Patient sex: M
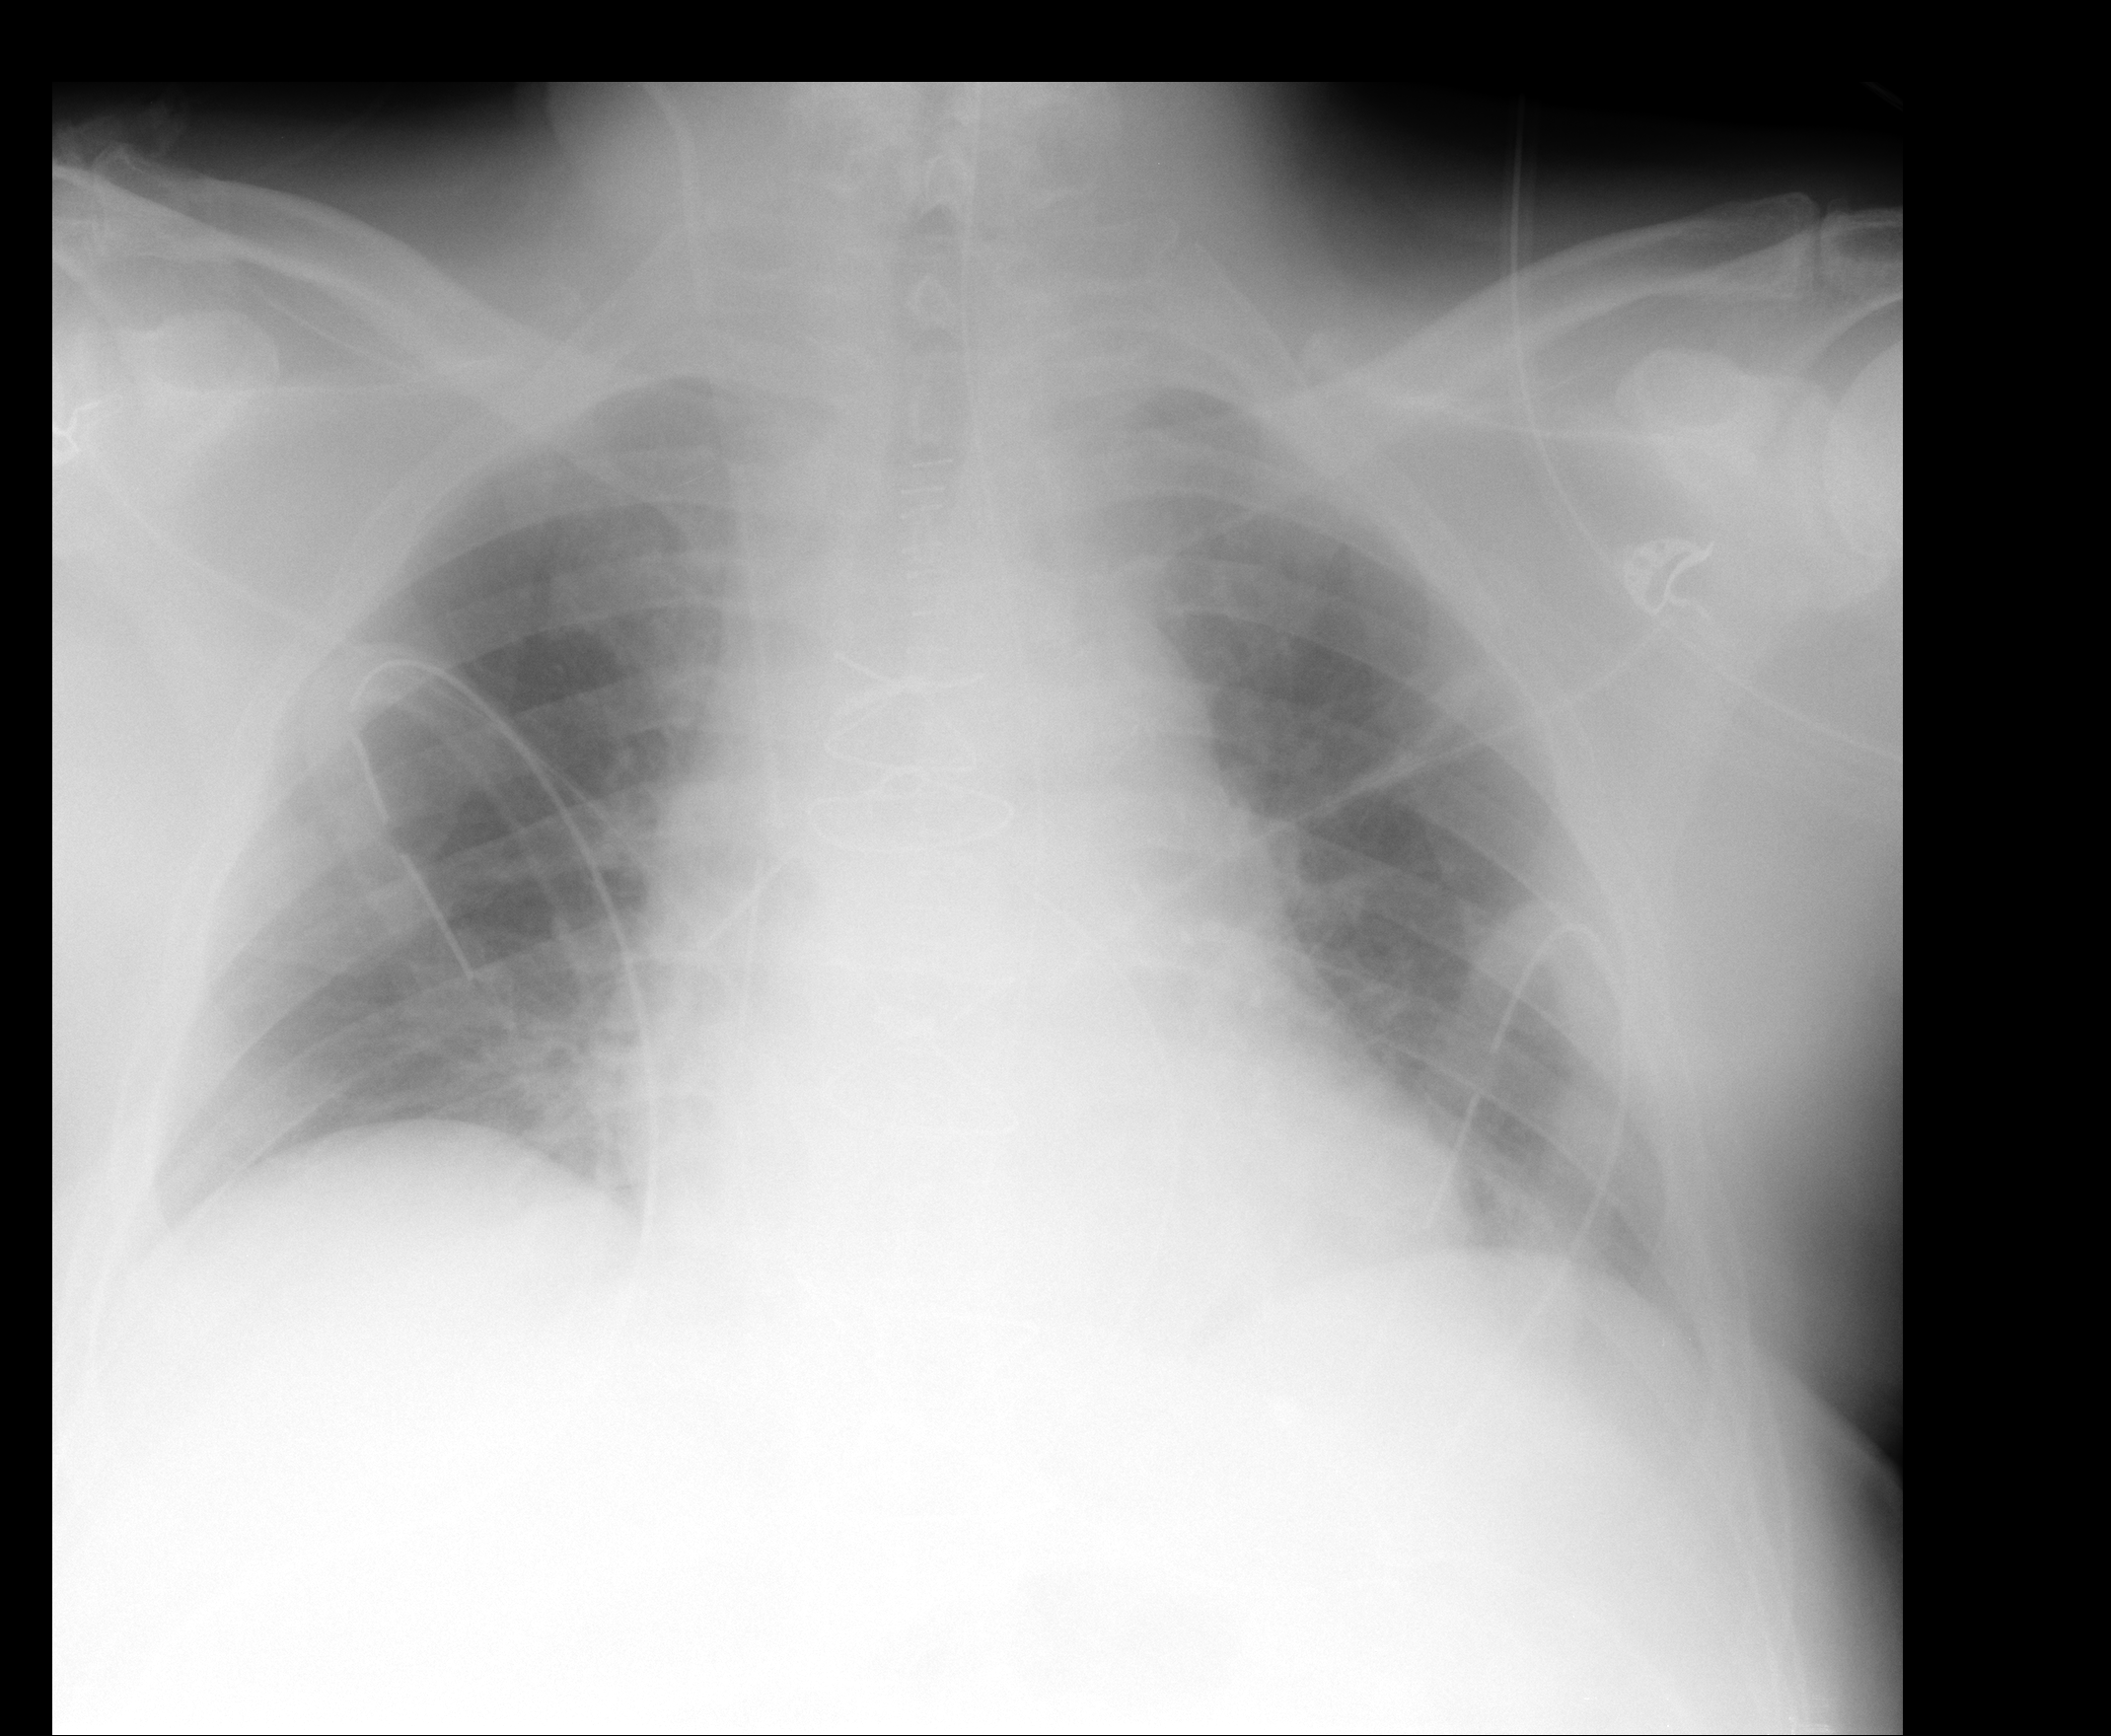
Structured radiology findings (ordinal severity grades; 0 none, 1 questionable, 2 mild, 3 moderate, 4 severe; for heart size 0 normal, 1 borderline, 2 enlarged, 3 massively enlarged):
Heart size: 1
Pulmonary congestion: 1
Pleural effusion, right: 0
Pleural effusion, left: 0
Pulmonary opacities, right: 0
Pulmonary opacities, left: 0
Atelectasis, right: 1
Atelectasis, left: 1